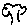
Label: tree